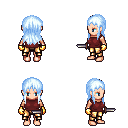
a pixel art fantasy rpg character, female body template, human, light skin, maroon sleeveless shirt, gold greaves, white cyan unkempt hairstyle, gold gloves, dagger, four views (front, back, left, right), 2x2 character sprite sheet, small pixel art, hard edges, no anti-aliasing